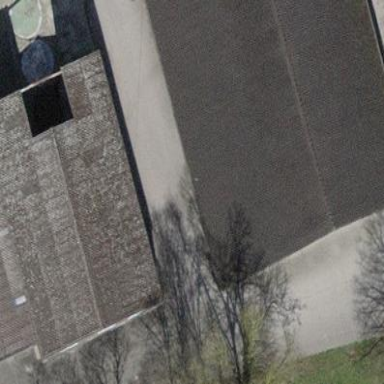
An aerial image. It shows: Cowshed building.